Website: ulta-beauty
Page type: billing-address
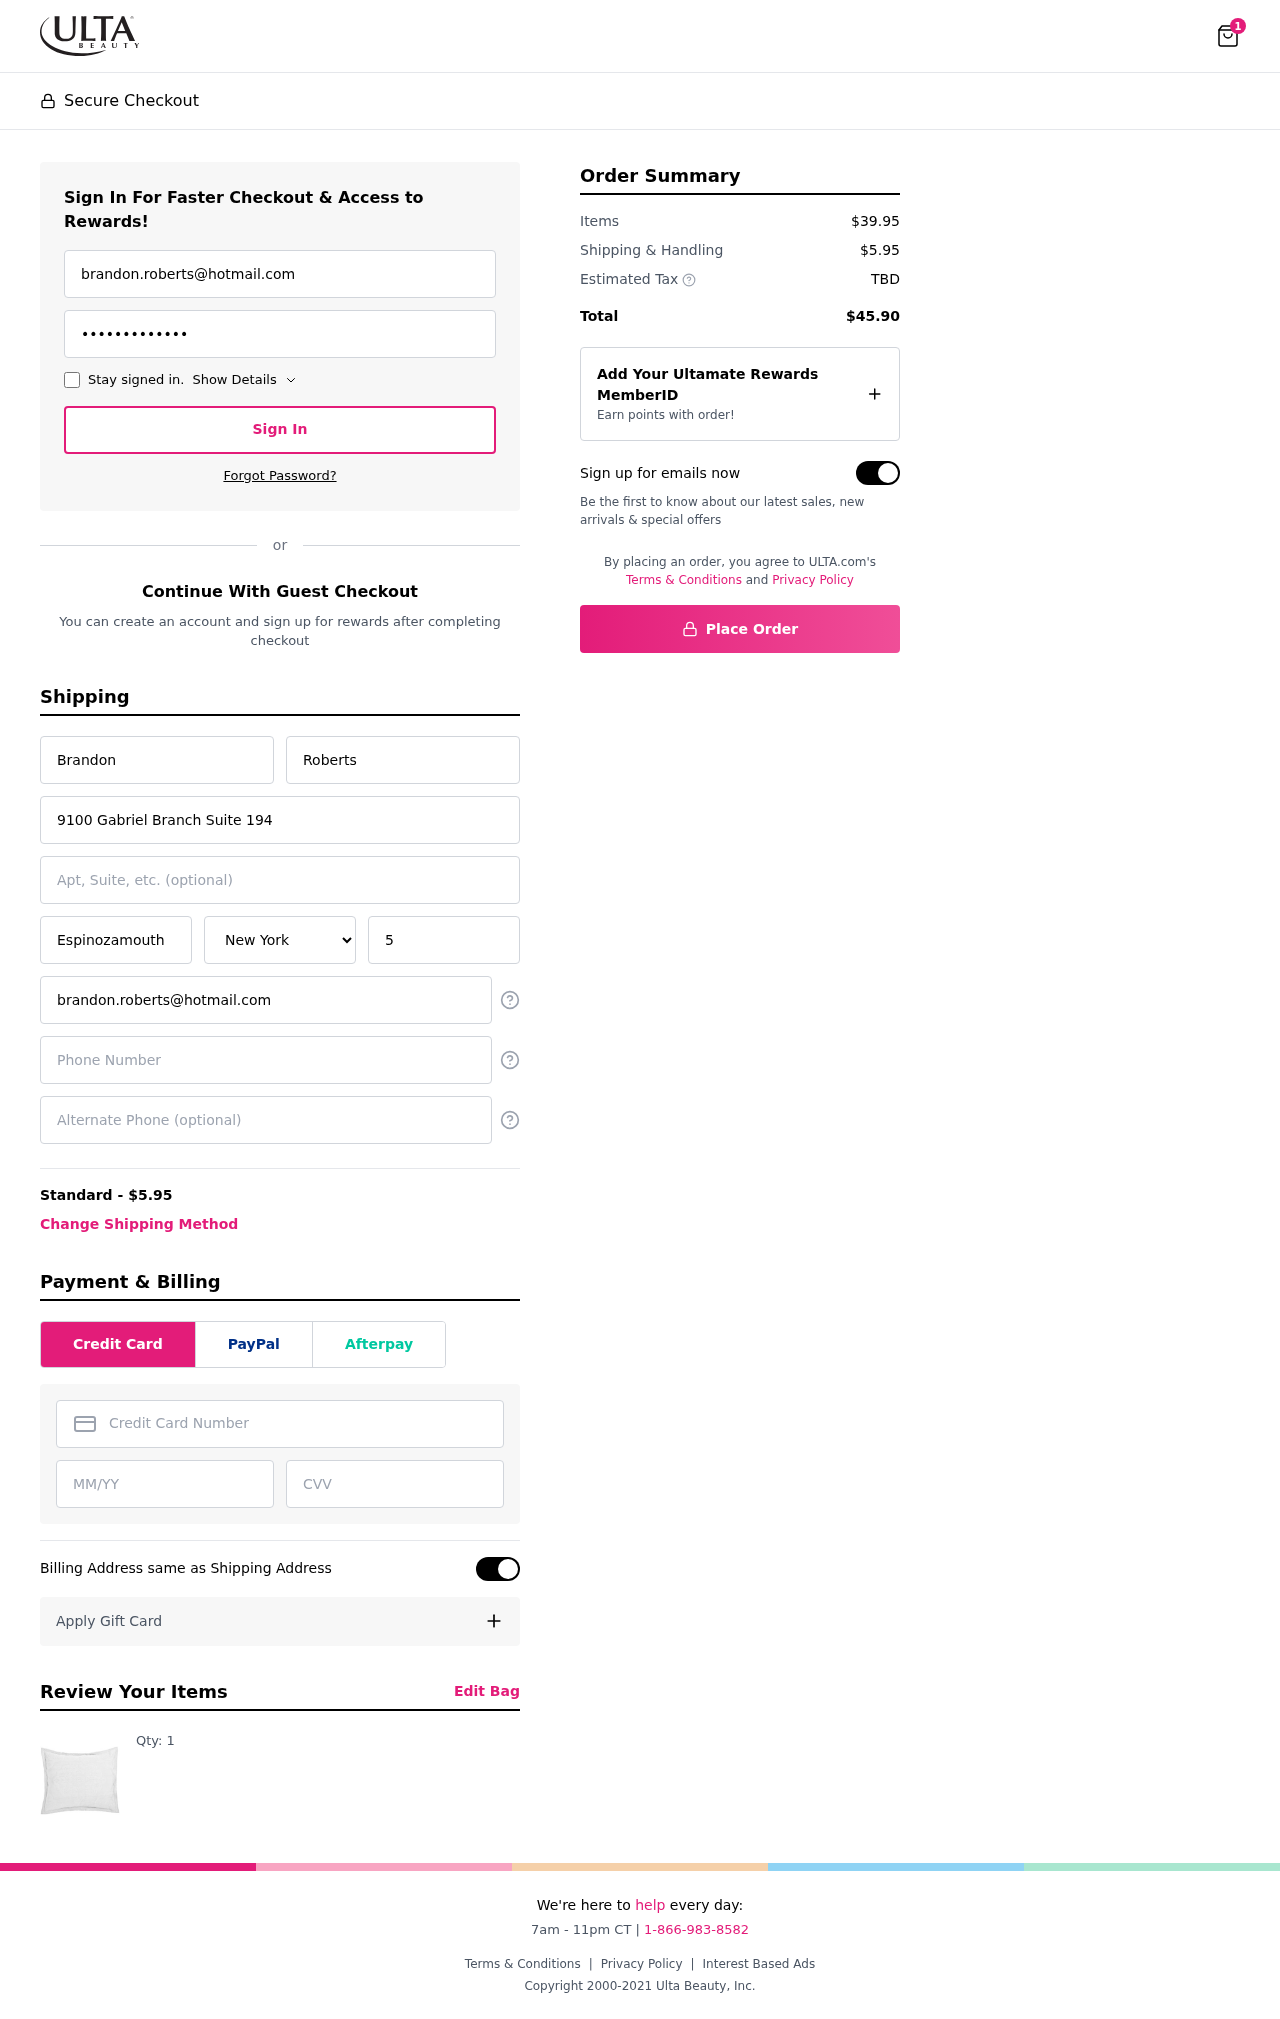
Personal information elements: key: PII_STATE
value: New York
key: PII_EMAIL
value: brandon.roberts@hotmail.com
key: PII_FIRSTNAME
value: Brandon
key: PII_LASTNAME
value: Roberts
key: PII_STREET
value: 9100 Gabriel Branch Suite 194
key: PII_CITY
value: Espinozamouth
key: PII_POSTCODE
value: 52537
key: PII_PHONE
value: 7108667334
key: PII_CARD_NUMBER
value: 6537 8310 4806 6390
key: PII_CARD_EXPIRY
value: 08/28
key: PII_CARD_CVV
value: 119
Product elements: key: PRODUCT1_QUANTITY
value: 1
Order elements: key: ORDER_NUM_ITEMS
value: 1
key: ORDER_SHIPPING_COST
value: $5.95
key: ORDER_SUBTOTAL
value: $39.95
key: ORDER_TOTAL
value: $45.90